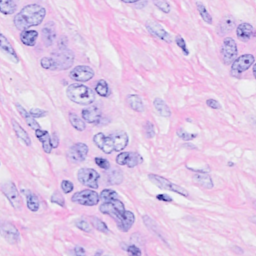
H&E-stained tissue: Breast